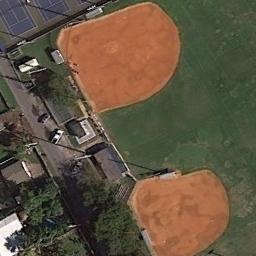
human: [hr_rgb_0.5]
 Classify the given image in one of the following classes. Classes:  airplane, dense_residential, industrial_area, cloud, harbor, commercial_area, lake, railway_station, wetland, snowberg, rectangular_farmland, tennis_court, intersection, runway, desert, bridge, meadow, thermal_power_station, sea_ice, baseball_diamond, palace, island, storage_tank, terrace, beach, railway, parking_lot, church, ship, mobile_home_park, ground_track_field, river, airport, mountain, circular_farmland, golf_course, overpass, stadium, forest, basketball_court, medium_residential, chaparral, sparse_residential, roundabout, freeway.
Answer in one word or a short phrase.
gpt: baseball_diamond